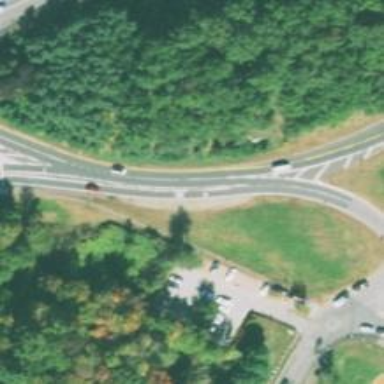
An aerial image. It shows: Secondary road with asphalt surface leading to roundabout.